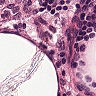
Metastatic tissue present: no